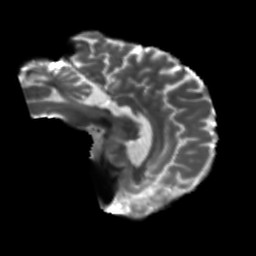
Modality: T2w
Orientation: sagittal
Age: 70
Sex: male
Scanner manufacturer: siemens
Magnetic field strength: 3 T
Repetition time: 5.25 s
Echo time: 0.08 s